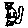
Label: cat